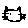
Label: cat